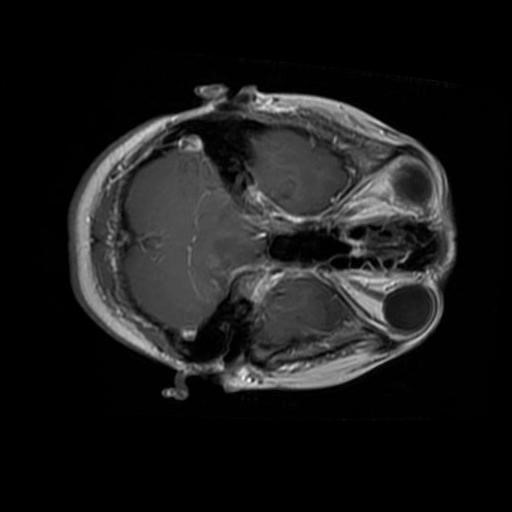
Label: brain_glioma